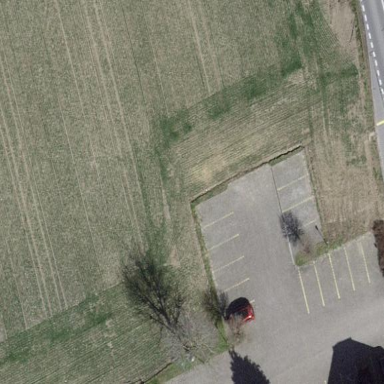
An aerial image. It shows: Parking area with surface.